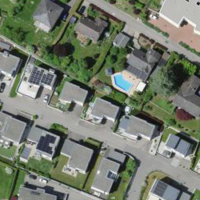
EUNIS habitat code: 55
Species observed at this site:
Stellaria graminea